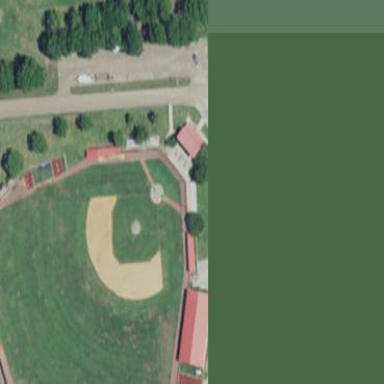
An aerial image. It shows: Baseball pitch for leisure land.